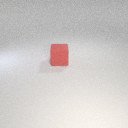
large red rubber cube